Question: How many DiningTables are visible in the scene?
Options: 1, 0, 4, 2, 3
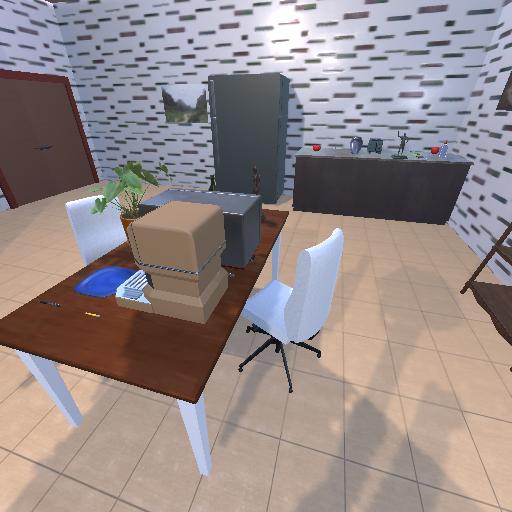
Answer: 1